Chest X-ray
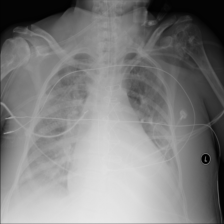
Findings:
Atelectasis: positive
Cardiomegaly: positive
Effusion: negative
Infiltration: negative
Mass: negative
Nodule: negative
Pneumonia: negative
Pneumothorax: negative
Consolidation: negative
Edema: negative
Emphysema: negative
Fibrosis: negative
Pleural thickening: negative
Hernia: negative